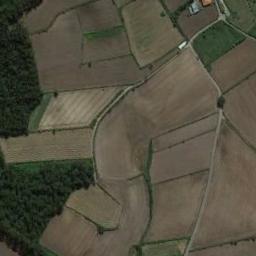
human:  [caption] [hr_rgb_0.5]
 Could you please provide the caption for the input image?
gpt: A large layer of brown and green mixed terraces .

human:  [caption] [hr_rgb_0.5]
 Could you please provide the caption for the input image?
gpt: The bare terrace is next to some trees .

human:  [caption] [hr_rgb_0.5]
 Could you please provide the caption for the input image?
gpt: Many green plants are on the terrace .

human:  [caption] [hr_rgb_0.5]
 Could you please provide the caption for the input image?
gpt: There is a row of grey houses beside the terraces .

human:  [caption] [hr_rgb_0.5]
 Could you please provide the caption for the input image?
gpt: There are some green trees beside the brown terraces .